Interaction volume radius: 10 \u00c5
Interaction volume height: 20 \u00c5
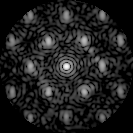
Disorder parameter: 0.4648